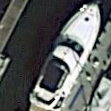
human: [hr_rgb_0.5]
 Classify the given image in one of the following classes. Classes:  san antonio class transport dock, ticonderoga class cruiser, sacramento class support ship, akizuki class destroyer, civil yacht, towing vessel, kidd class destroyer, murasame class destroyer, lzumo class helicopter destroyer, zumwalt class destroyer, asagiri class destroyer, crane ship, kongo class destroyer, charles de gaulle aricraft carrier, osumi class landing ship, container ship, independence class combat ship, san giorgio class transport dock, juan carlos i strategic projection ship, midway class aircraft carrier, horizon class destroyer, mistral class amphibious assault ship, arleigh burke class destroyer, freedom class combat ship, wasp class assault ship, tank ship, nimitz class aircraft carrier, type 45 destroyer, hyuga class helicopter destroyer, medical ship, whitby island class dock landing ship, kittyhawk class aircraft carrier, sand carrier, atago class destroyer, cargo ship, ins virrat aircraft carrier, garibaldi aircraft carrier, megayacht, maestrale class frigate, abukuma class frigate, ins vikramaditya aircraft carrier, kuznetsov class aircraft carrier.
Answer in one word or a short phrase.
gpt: Civil yacht